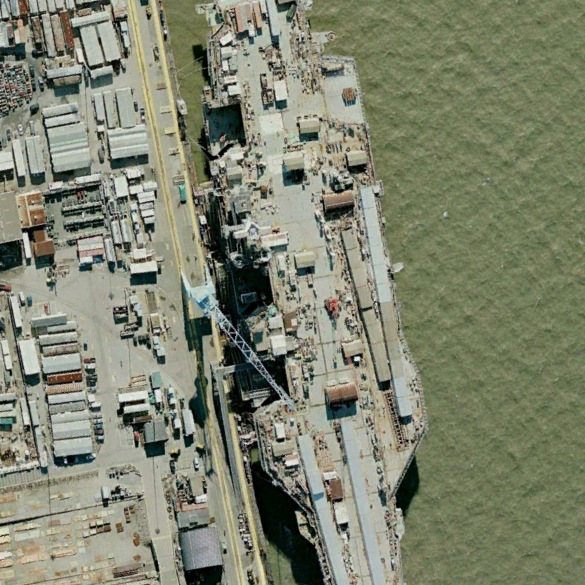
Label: aircraft_carrier